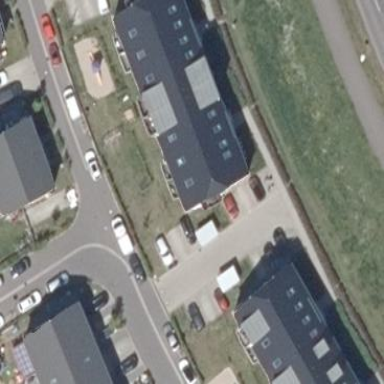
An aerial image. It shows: Terrace building.